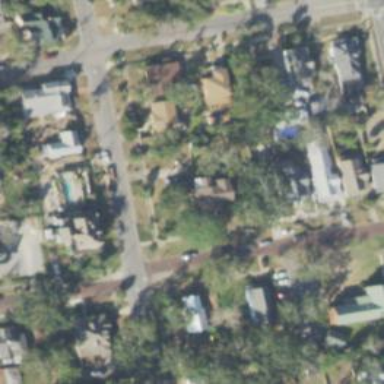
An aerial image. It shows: Single-family residential area.